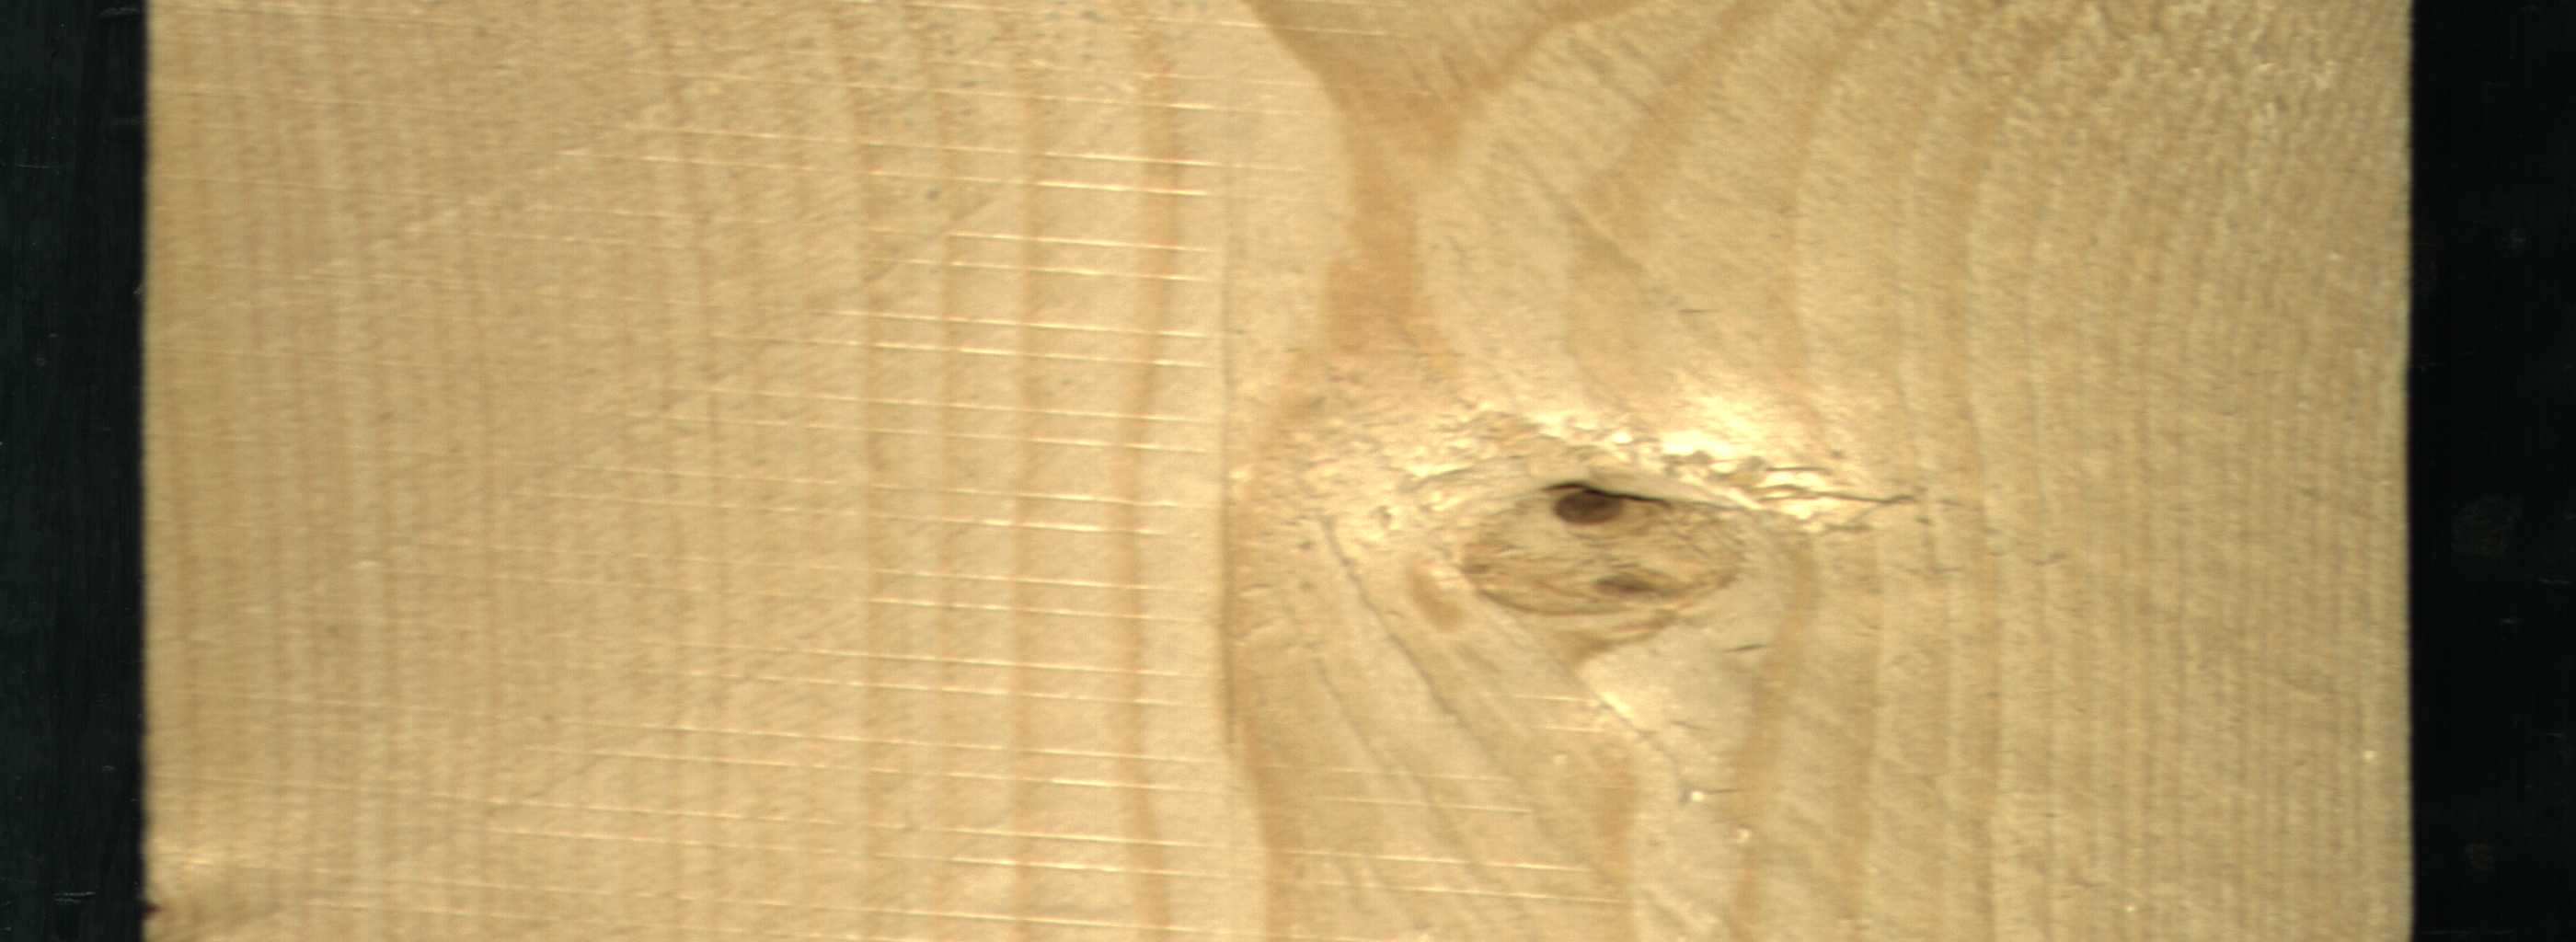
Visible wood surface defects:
Live_Knot